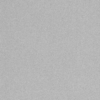
Label: dusty